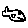
Label: fish